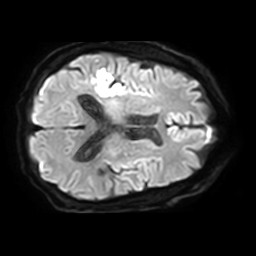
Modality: TRACE
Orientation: axial
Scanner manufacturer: philips
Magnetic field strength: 3 T
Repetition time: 3.712 s
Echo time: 0.059 s